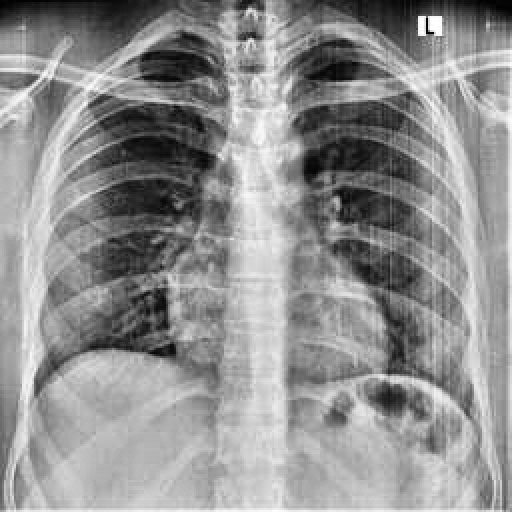
Finding: NORMAL